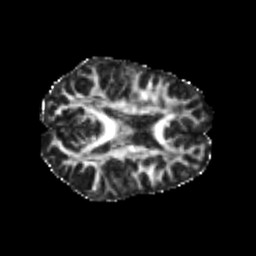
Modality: FA
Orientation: axial
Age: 21
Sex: female
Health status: healthy
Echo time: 0.074 s